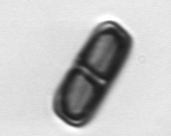
Label: Ephemera